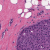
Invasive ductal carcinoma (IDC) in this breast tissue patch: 0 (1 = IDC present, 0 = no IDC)